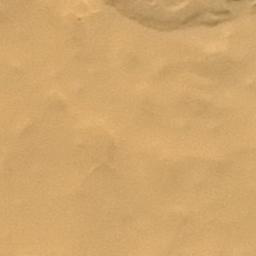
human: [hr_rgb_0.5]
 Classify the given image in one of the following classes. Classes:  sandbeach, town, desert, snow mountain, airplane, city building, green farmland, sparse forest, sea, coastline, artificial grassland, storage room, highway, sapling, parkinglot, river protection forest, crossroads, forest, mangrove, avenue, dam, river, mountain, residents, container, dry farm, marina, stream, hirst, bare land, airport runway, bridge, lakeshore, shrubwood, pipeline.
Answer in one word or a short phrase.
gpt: desert